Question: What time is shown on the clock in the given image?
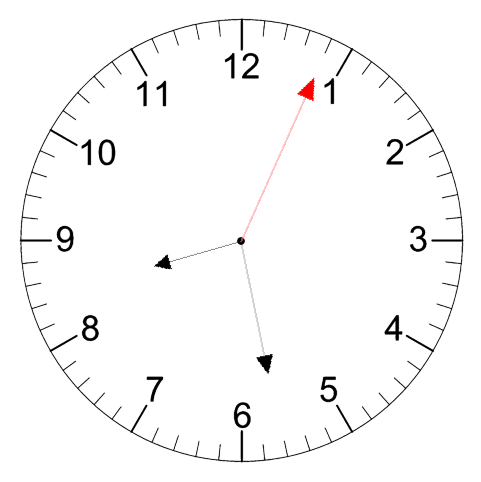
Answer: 08:28:04